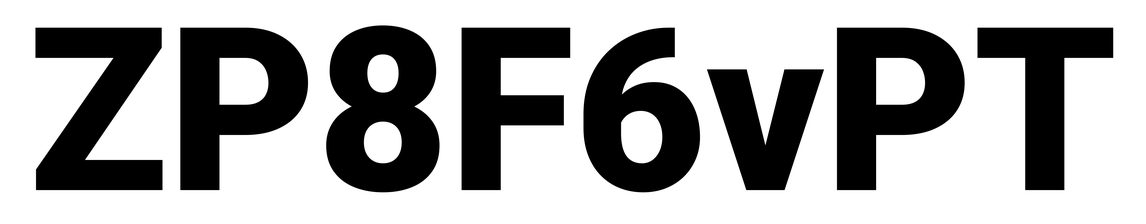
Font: Roboto_Black